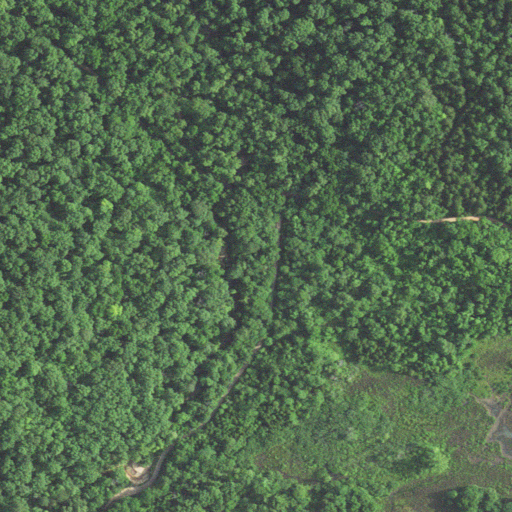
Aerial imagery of valley in Missouri named Reeves Cox Hollow containing deciduous forest, open development, and mixed forest